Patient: sex M, age 57
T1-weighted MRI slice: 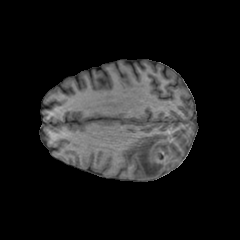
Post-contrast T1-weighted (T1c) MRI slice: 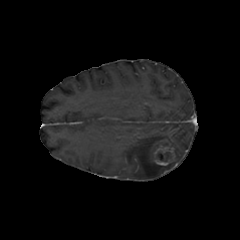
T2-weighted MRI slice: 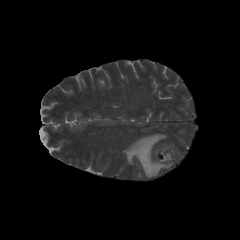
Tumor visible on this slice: yes
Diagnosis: Glioblastoma, IDH-wildtype
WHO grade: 4